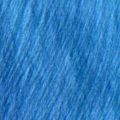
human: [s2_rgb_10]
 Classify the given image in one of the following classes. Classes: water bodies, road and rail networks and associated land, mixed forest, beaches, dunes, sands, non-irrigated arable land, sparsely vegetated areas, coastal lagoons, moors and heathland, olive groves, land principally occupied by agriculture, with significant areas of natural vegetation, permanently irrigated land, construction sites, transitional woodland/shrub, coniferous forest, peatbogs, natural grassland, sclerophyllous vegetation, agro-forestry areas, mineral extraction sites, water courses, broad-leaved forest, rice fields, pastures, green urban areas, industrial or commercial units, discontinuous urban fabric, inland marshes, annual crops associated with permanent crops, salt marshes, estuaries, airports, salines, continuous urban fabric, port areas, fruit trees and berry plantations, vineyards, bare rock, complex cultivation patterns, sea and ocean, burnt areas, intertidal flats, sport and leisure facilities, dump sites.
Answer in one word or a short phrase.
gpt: sea and ocean